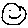
Label: smiley face